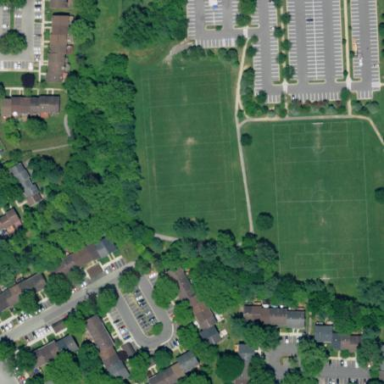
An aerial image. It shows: Multi-sport pitch for leisure and various sports activities.